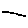
Label: line